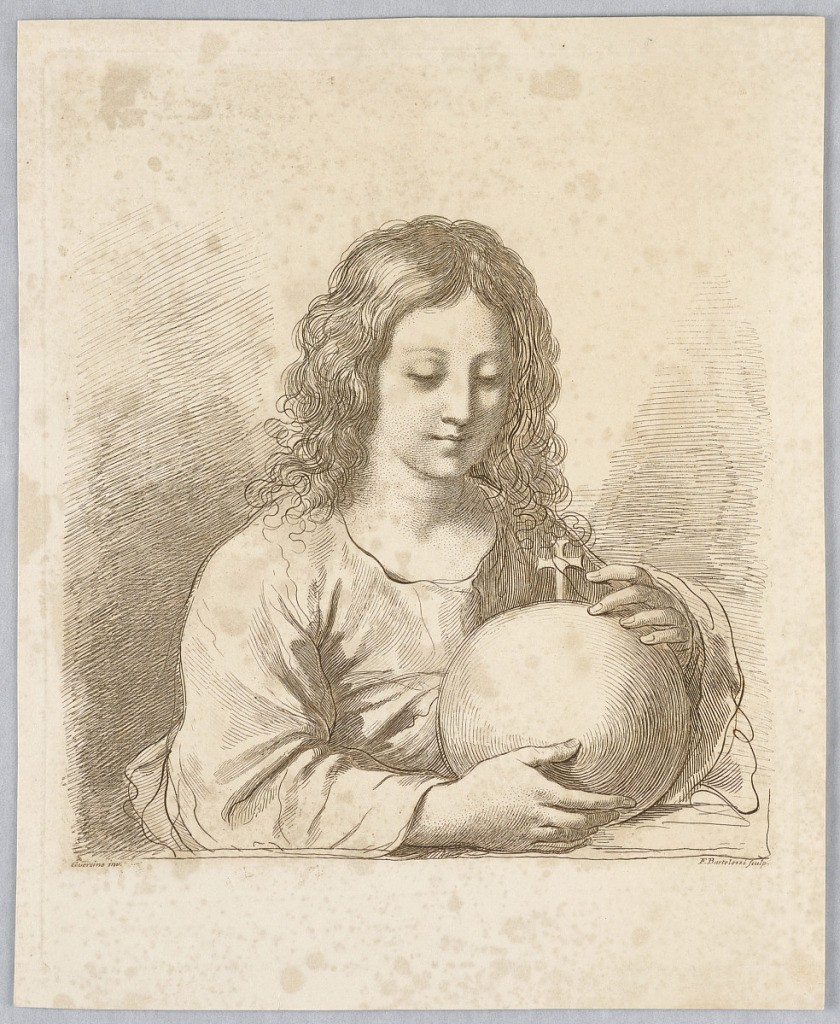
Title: Salvator Mundi, with a Globe and a Cross
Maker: Francesco Bartolozzi, Italian, active England, 1727–1815
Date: ca. 1760–1770
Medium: Engraving in brown ink on white paper
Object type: Print
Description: The young man sits at a table, with both hands about a globe surmounted by a cross to his left.